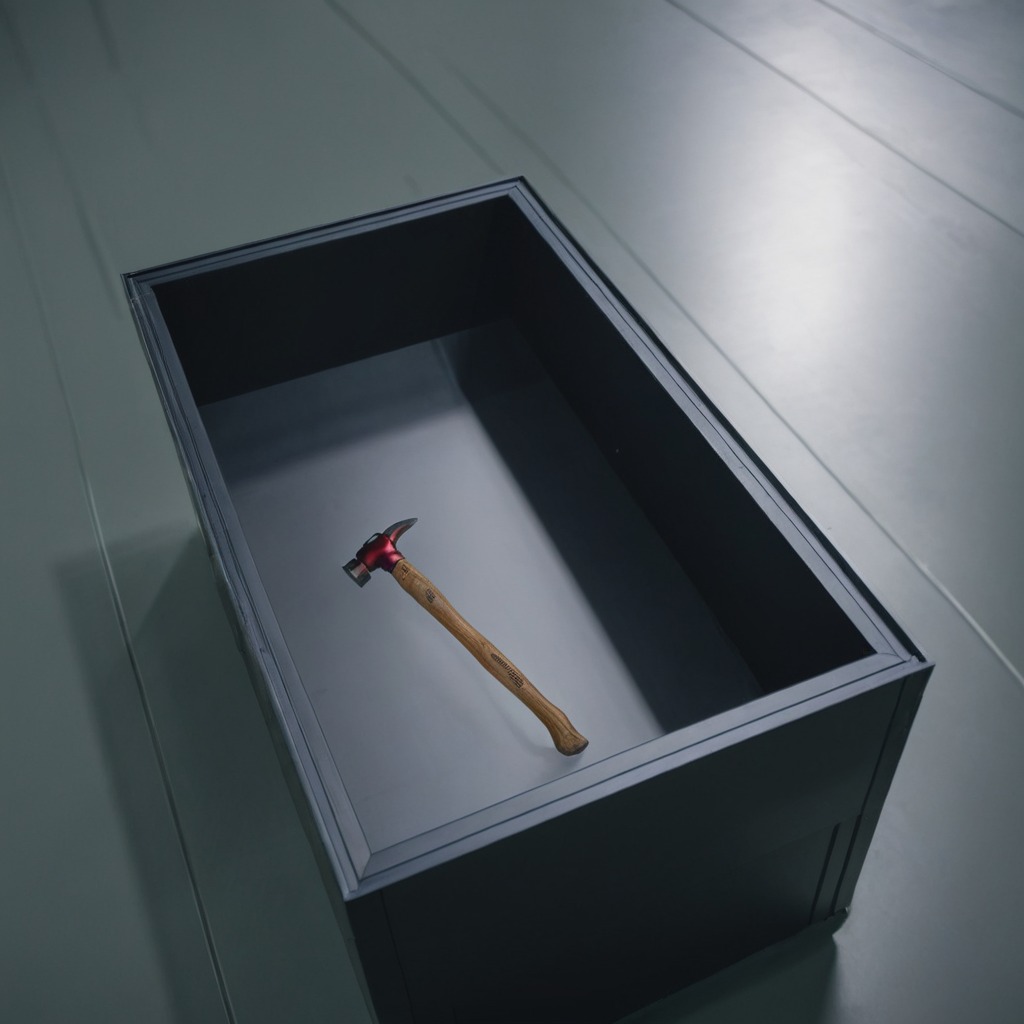
A hammer lying on a toolbox surface in an airplane hangar workshop 8K.